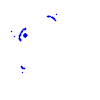
Particle: proton